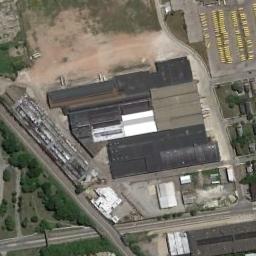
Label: industrial_area